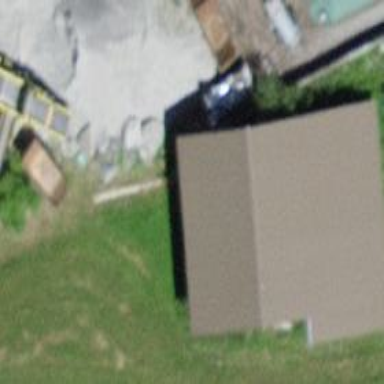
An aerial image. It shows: Barn.